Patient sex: F
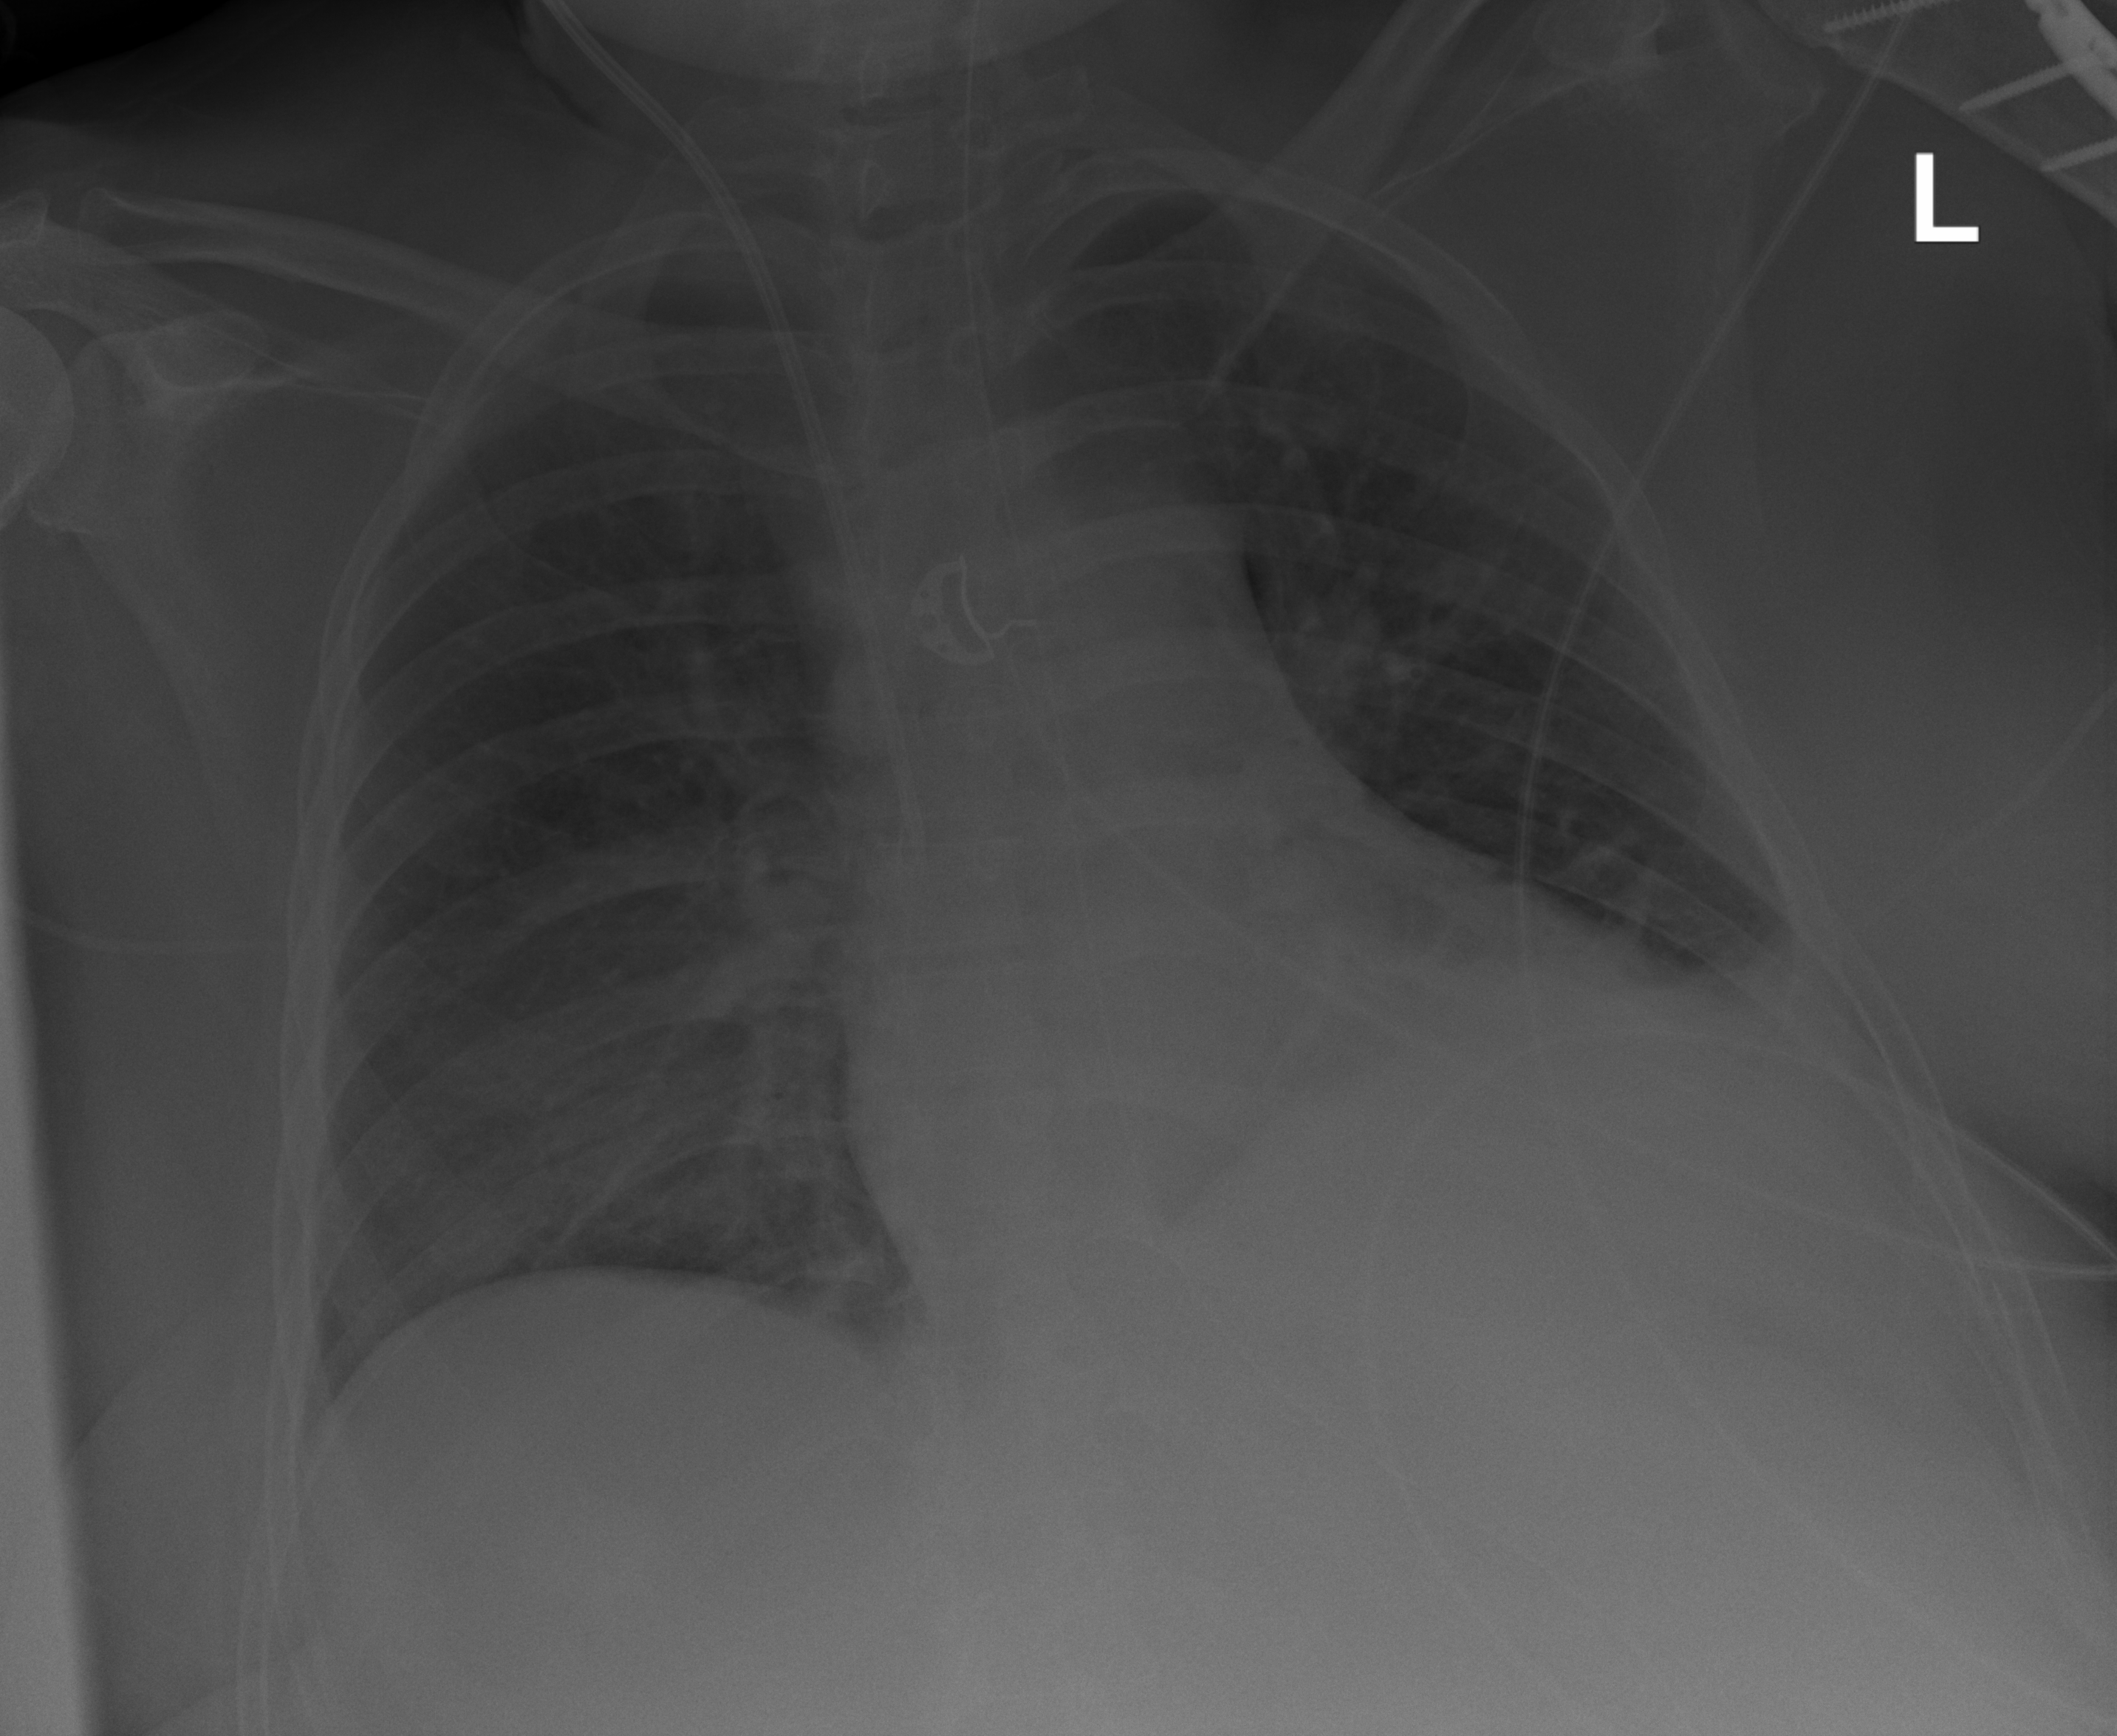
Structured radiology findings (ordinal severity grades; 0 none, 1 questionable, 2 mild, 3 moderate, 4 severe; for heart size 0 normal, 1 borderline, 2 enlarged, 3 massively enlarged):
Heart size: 2
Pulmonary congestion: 2
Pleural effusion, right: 2
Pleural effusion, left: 2
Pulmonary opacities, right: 2
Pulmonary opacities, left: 0
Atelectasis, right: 2
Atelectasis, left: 2